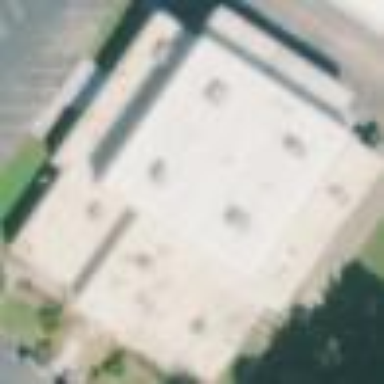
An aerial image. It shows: Building.